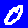
Digit: 0